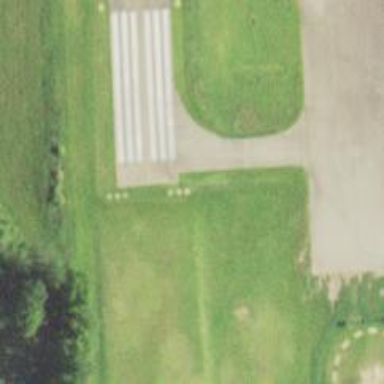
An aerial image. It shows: Image of taxiway at airport.